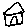
Label: house